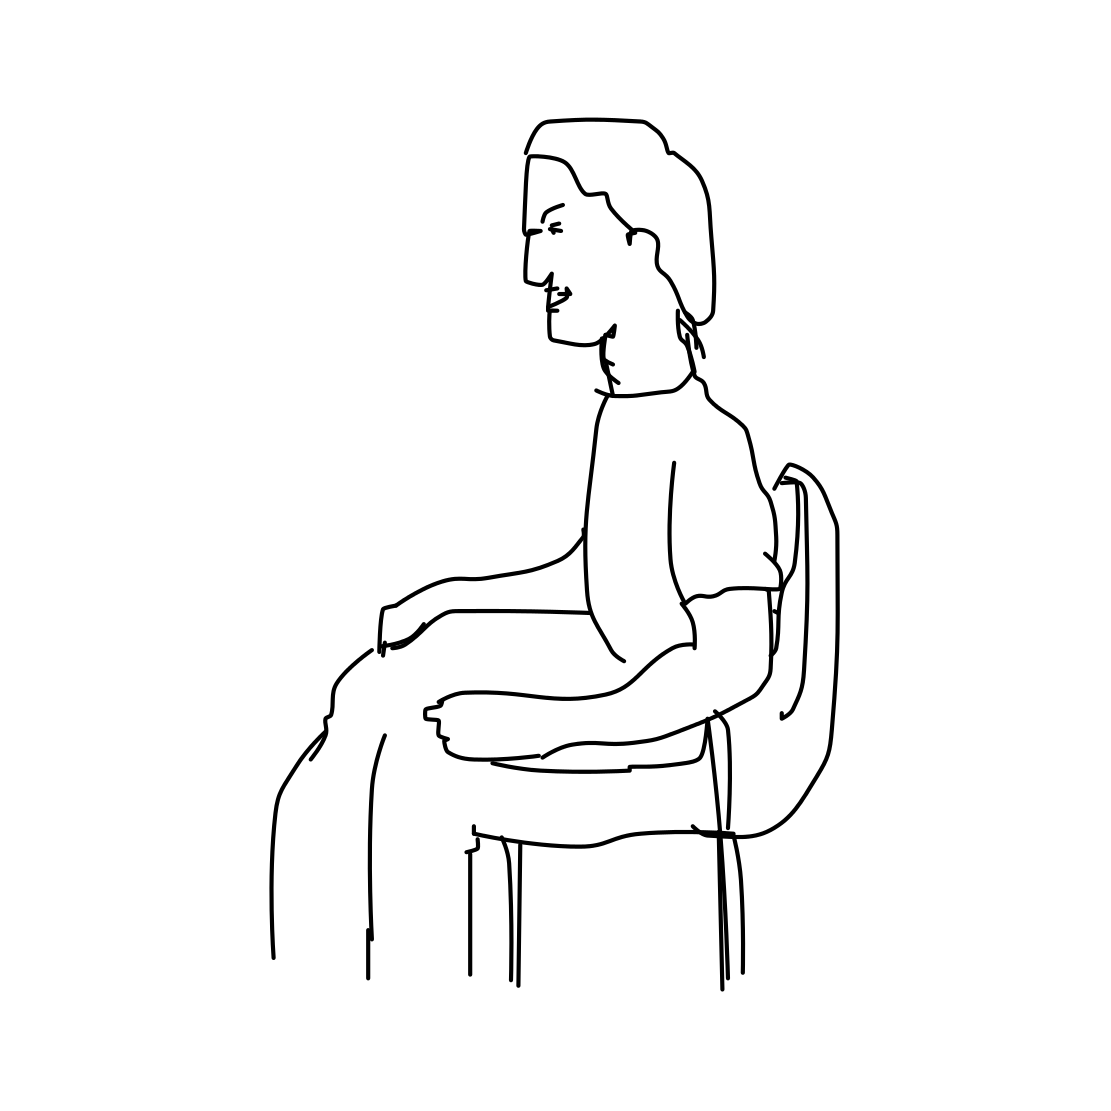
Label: person sitting